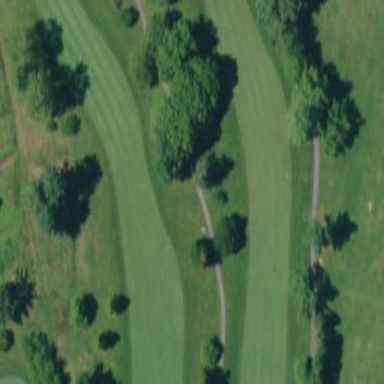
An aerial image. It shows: Grassy area designated as golf fairway.